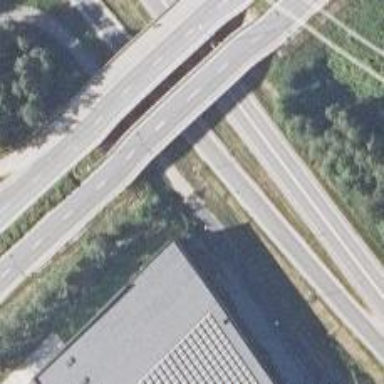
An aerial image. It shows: Beam bridge structure.